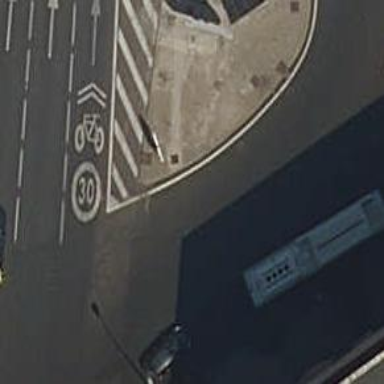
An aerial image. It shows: Traffic signals at road crossing.